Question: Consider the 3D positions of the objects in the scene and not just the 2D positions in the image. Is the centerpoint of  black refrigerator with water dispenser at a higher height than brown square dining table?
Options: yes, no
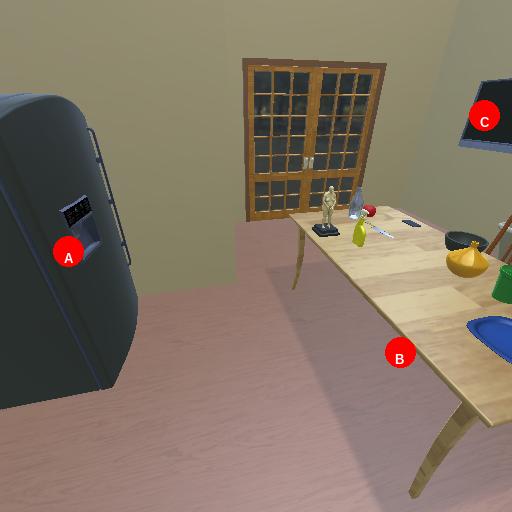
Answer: yes